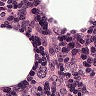
Metastatic tissue present: yes